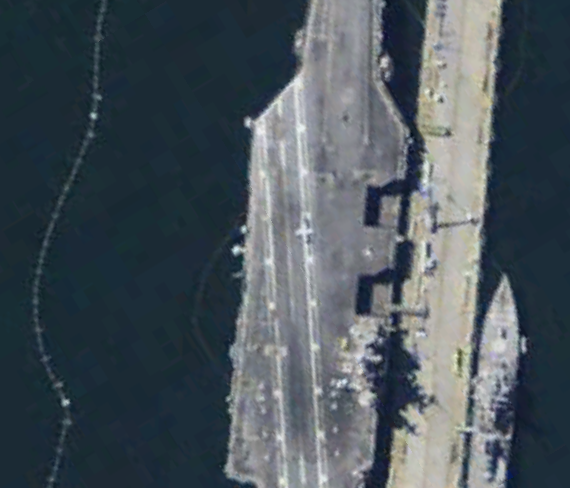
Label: aircraft_carrier